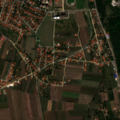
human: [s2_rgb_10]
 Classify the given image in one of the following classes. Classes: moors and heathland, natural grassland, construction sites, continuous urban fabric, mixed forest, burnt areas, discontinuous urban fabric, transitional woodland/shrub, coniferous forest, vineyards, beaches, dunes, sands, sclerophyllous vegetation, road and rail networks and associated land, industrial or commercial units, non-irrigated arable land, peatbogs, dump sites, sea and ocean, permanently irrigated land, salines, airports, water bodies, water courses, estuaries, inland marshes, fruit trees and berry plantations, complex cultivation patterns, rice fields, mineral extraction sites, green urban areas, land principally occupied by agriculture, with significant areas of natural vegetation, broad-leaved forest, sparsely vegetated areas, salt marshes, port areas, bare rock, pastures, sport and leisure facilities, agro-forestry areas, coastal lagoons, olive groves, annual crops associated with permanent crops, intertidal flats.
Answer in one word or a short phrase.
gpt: discontinuous urban fabric, sport and leisure facilities, non-irrigated arable land, complex cultivation patterns, land principally occupied by agriculture, with significant areas of natural vegetation, broad-leaved forest, transitional woodland/shrub